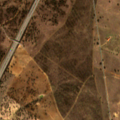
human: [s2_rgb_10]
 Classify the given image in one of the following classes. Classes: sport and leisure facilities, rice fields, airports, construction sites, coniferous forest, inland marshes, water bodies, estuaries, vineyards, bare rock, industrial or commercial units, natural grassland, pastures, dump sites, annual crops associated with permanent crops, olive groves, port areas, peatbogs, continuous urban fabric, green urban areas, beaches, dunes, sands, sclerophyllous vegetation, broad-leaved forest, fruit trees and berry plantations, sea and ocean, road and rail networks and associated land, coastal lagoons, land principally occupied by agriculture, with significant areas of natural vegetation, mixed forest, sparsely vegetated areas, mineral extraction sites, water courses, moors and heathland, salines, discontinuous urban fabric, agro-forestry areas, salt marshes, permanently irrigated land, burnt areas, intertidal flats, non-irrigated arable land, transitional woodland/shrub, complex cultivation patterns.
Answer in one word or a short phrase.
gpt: non-irrigated arable land, agro-forestry areas, transitional woodland/shrub